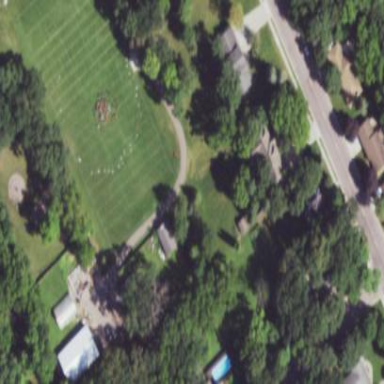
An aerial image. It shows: American football pitch.